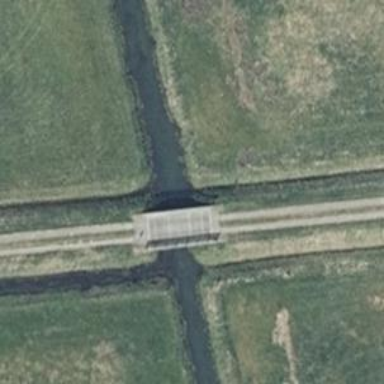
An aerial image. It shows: Unclassified road on bridge.